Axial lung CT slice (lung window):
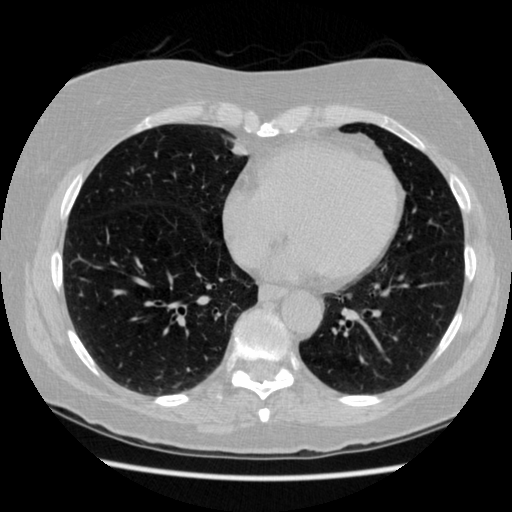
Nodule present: no